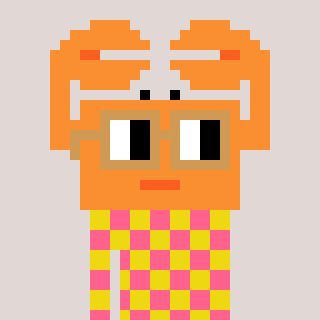
a pixel art character with square brown glasses, a crab-shaped head and a yellow-colored body on a warm background